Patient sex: F
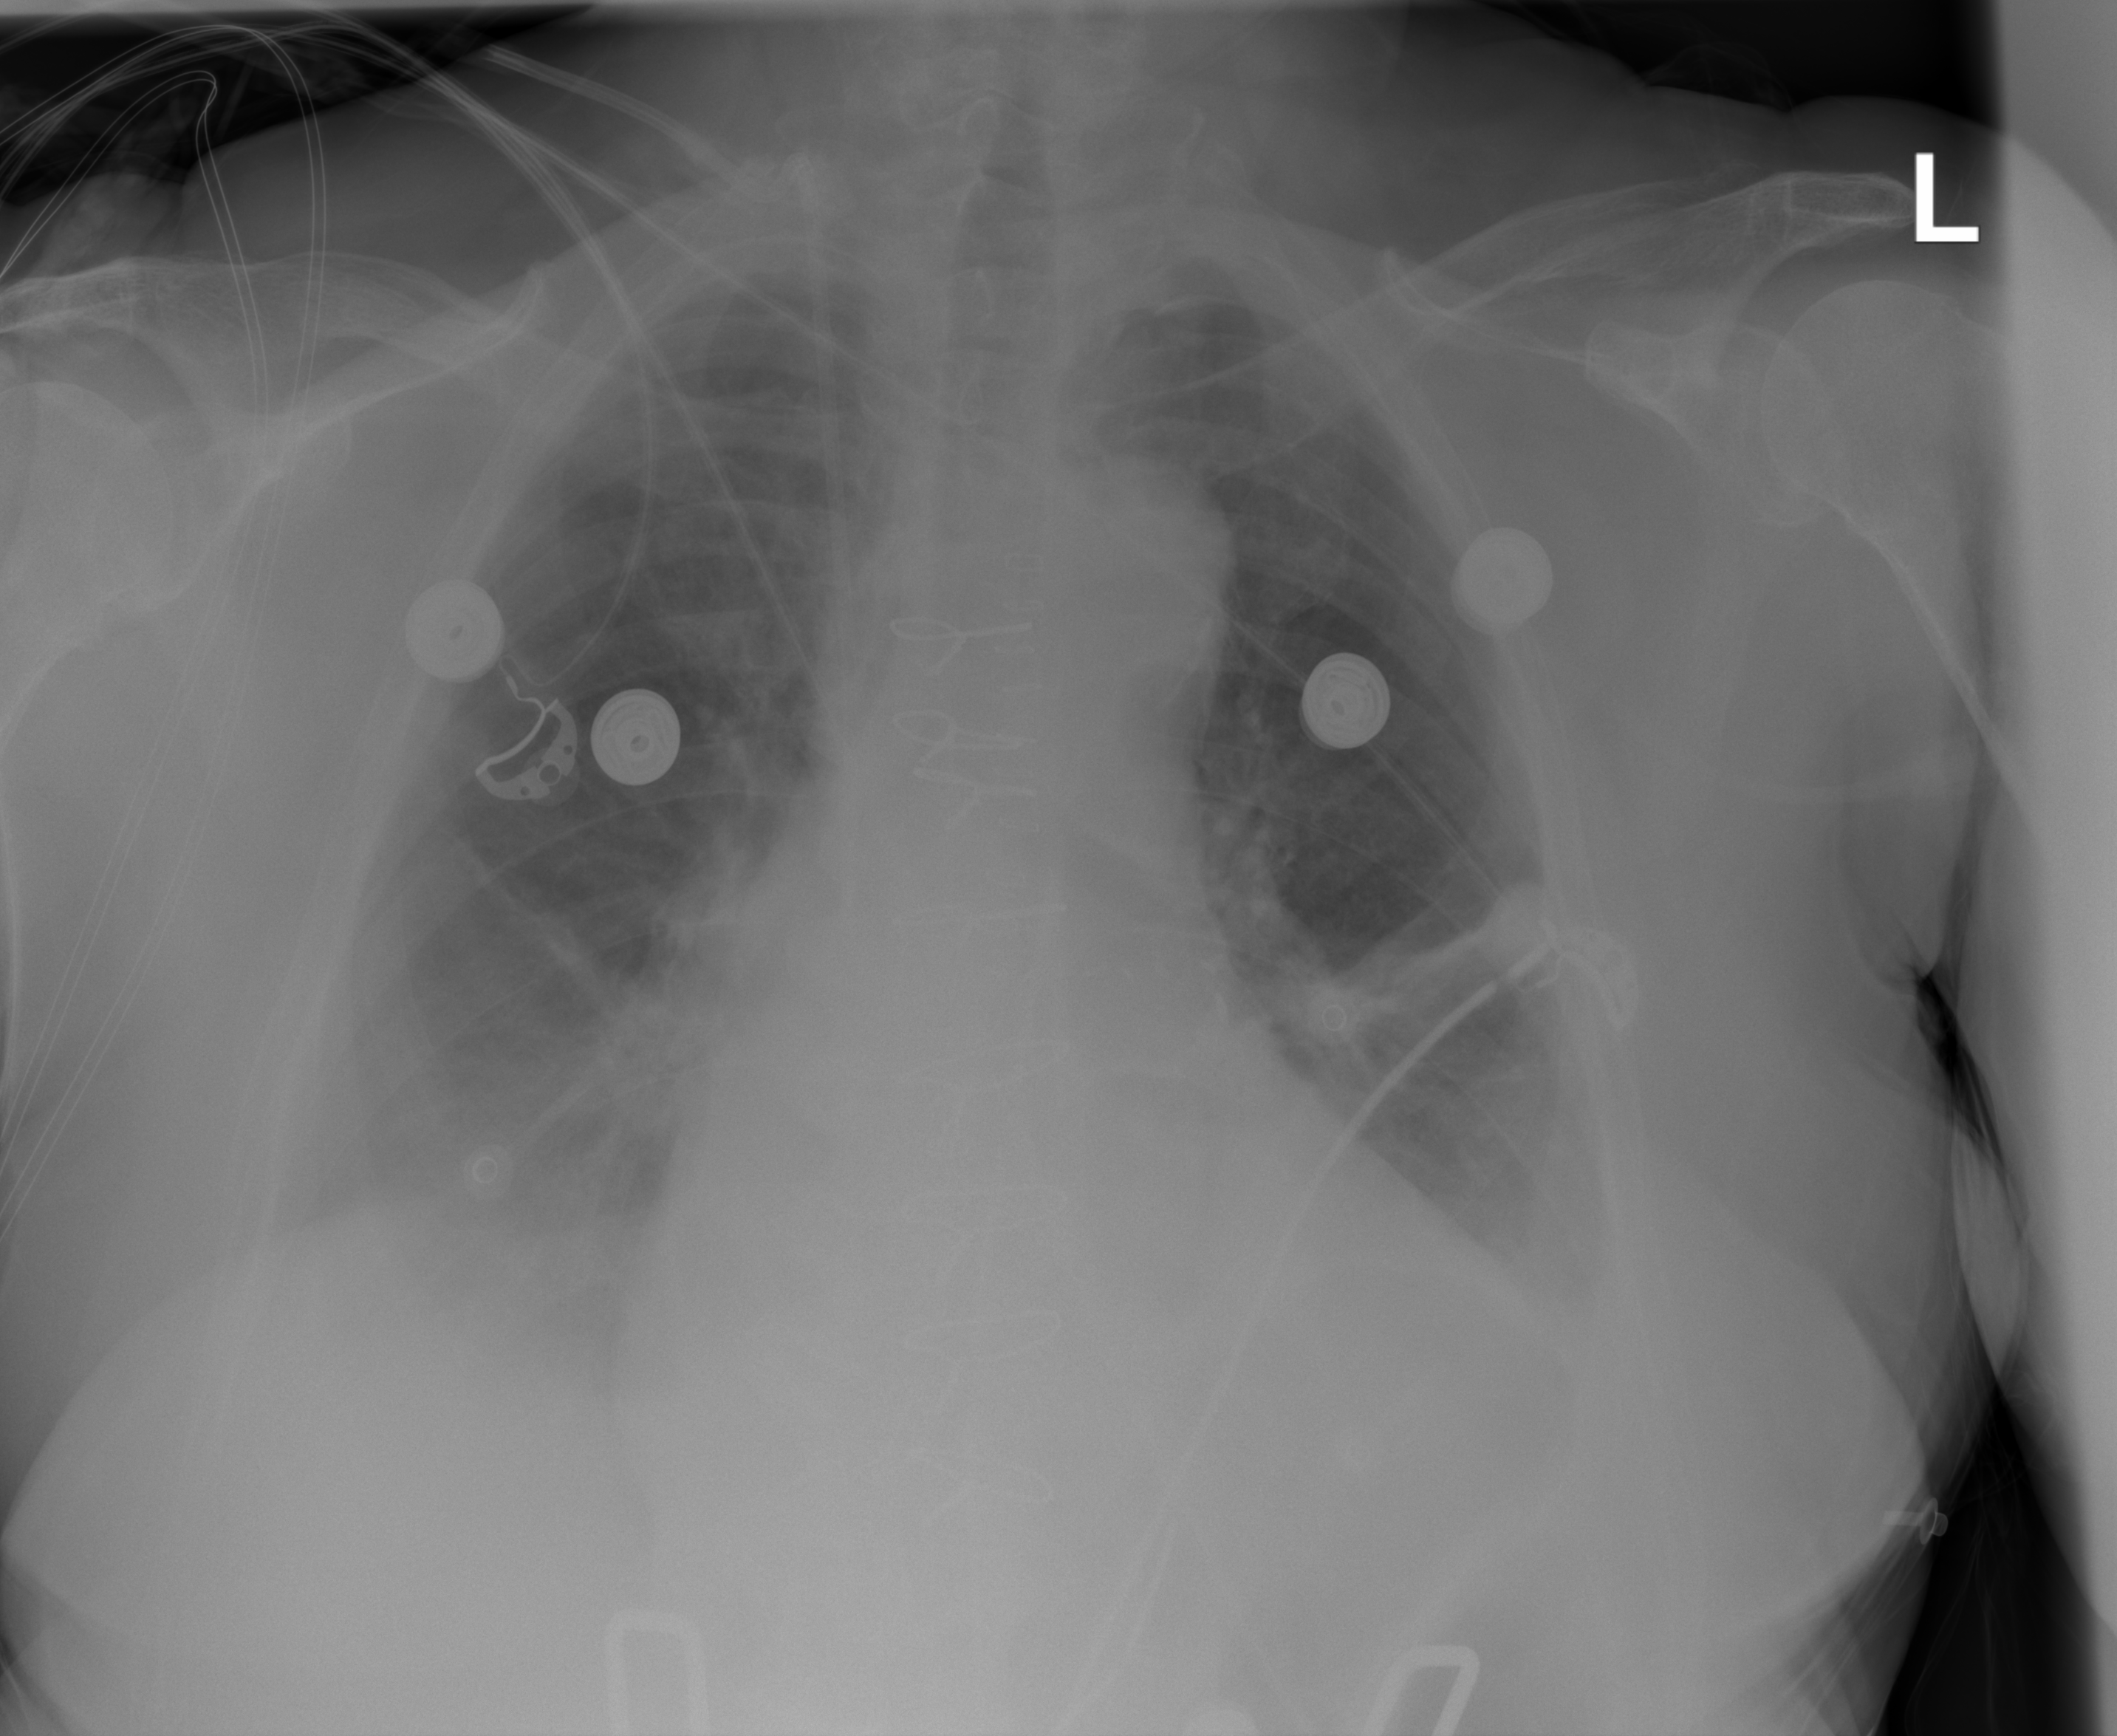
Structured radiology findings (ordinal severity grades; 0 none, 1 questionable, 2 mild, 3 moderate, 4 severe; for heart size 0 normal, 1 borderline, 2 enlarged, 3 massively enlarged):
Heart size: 1
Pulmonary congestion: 2
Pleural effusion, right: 2
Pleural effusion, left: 2
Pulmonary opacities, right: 0
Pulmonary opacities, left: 0
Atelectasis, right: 2
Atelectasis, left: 2